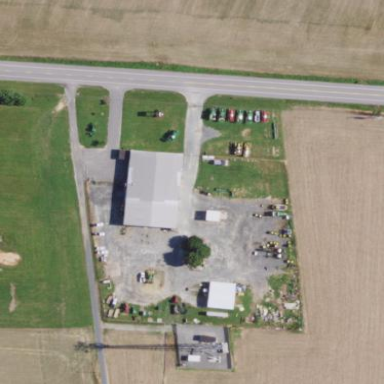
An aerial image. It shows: Commercial area with agrarian shop.